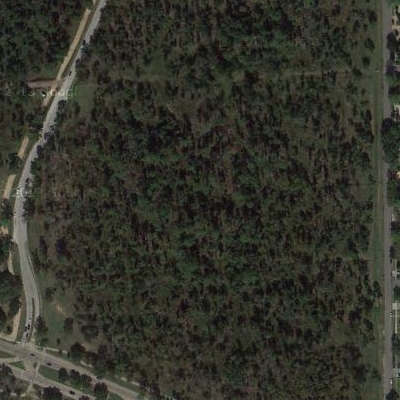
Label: Forest